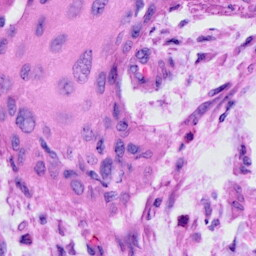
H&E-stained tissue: Cervix